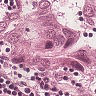
Metastatic tissue present: yes